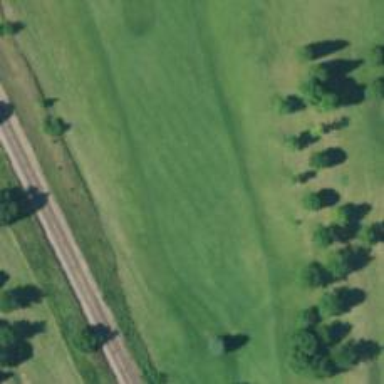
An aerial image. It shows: Golf hole.